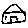
Label: house